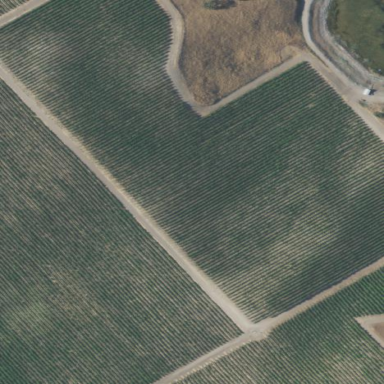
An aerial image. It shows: Vineyard with grape crops.